Question: I would like to personalize the position badge on a Google Map (with API). I know it's possible to change the appeareance of the badge with CSS or image. But how I can do that ?
This is what I want :
The small rectangle is the normal view, and the big rectangle is the clicked view (with informations). Thanks !!!
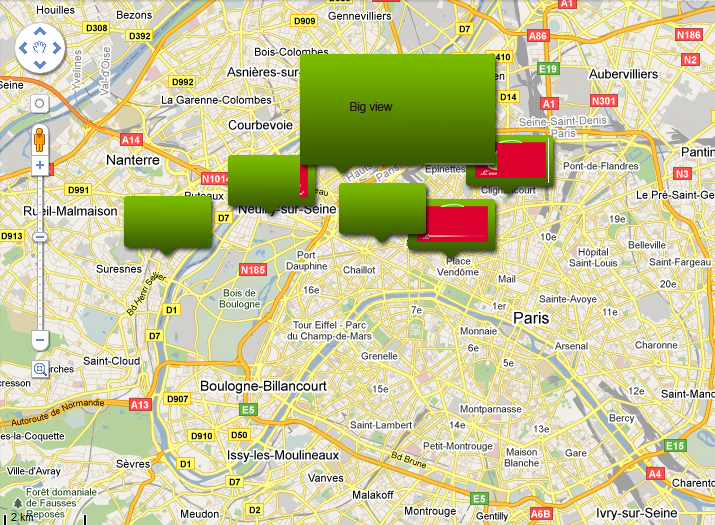
Answer: The 'big rectangle' and 'small rectangle' are both infowindows. Styling infowindows has been asked here before:
<URL>
You'd need to have an event listener, so initially the small infowindows are all displayed on load. Then when you click on a point or on an infowindow, you then show the large infowindow.